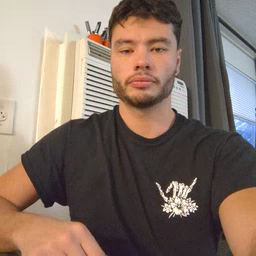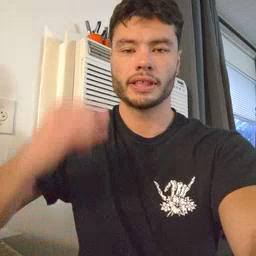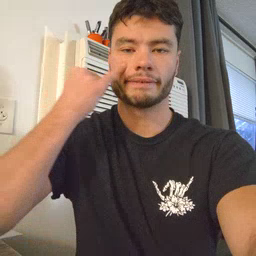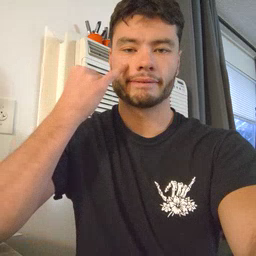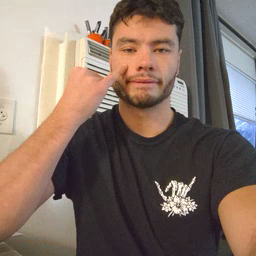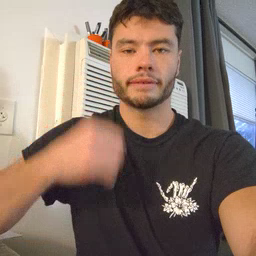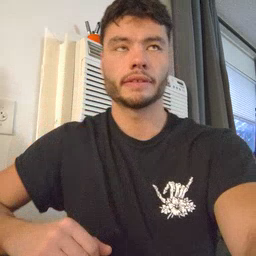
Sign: if